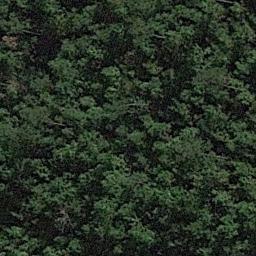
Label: forest